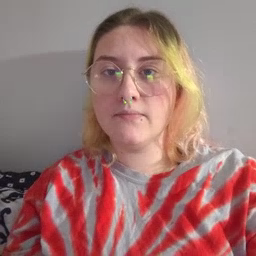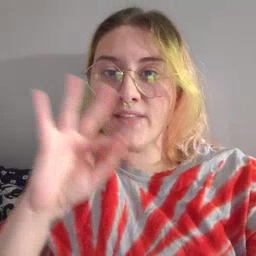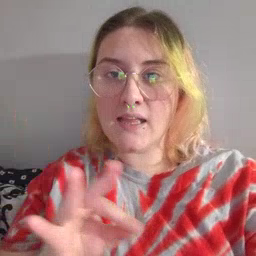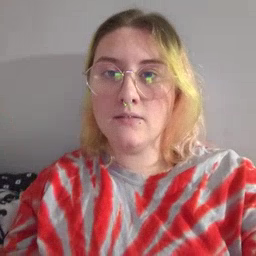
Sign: feet